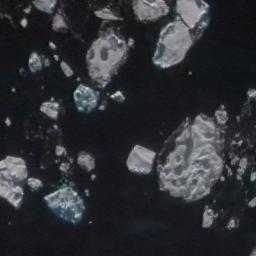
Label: sea_ice